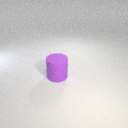
large purple rubber cylinder